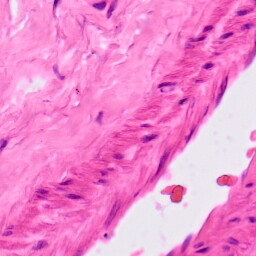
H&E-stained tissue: Lung